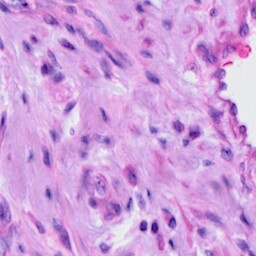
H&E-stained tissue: Cervix